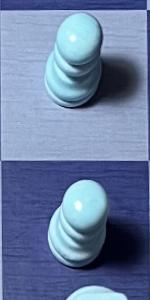
Label: Pawn_White